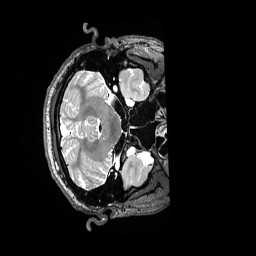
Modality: T2w
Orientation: axial
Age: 22
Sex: male
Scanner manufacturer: siemens
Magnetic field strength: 3 T
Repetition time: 3.2 s
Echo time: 0.562 s